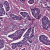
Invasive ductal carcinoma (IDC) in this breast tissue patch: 1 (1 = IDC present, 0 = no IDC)